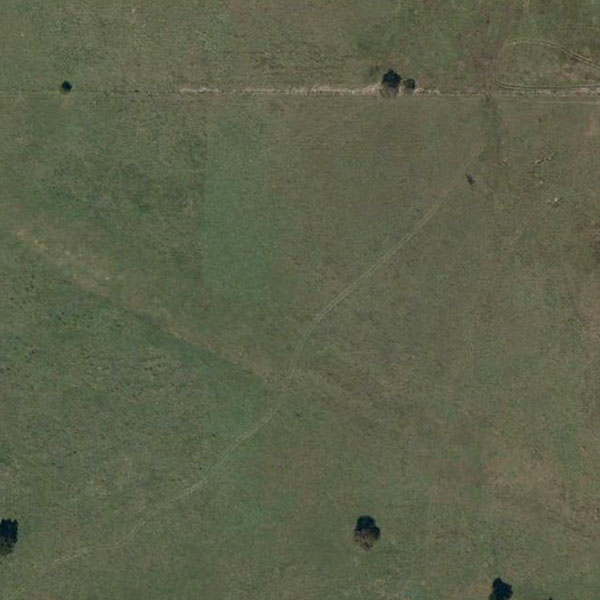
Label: Meadow